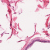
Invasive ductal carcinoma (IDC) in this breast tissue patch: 0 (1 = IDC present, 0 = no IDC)